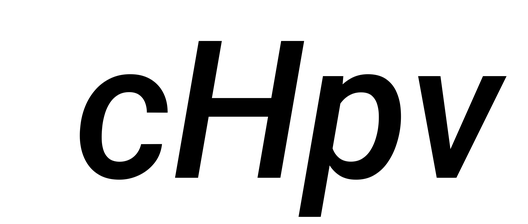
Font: Roboto-Italic_Medium_Italic